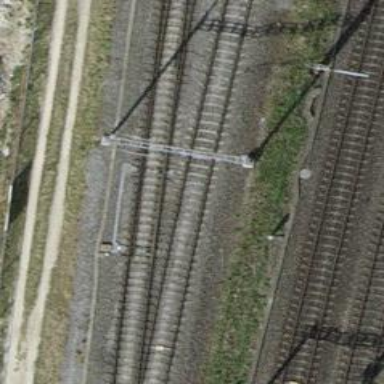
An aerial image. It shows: Rail siding with electrified contact lines for trains.